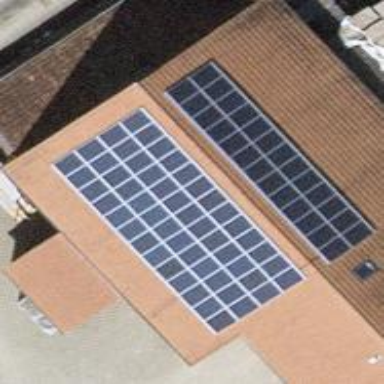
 consisting of solar photovoltaic panels."